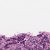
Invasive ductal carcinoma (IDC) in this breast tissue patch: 1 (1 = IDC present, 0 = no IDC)